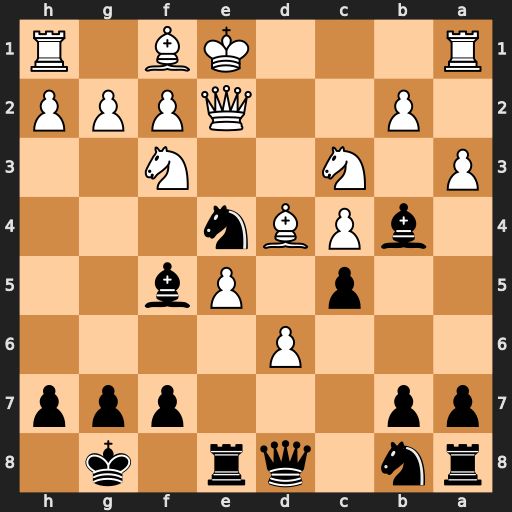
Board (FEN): rn1qr1k1/pp3ppp/3P4/2p1Pb2/1bPBn3/P1N2N2/1P2QPPP/R3KB1R
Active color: b
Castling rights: KQ
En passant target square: -
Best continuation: cxd4 axb4 dxc3